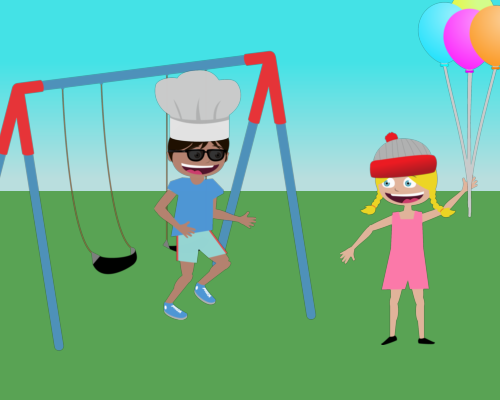
A cheerful Jenny is positioned on the right, looking to the left while donning a grey hat and holding a colorful balloon.  On the left side, there's a large swing set, with one of its legs extending out of the frame. In front of the swing, a joyful Mike is running, as he stands by the seat on the left, with balloons soaring up towards the sky.